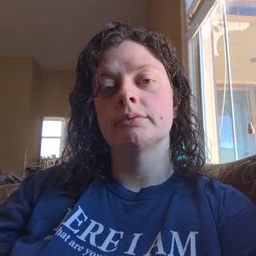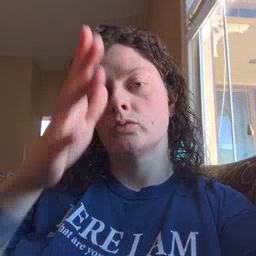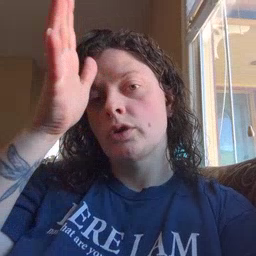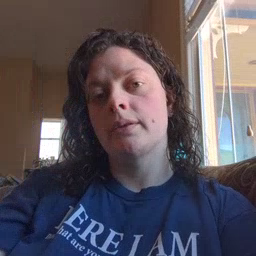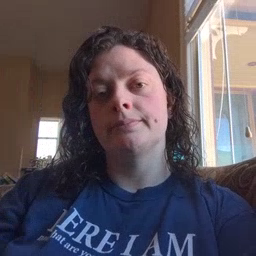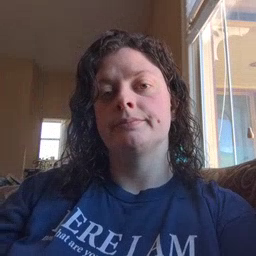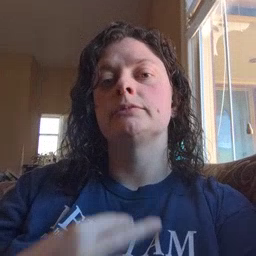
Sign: grandpa